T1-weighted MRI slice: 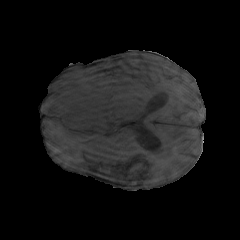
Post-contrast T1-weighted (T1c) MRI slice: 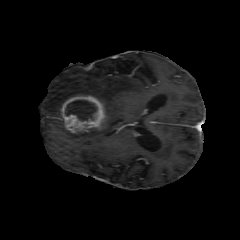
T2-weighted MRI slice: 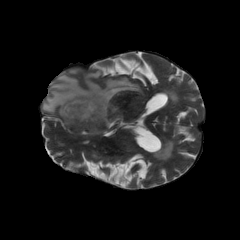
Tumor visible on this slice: yes